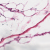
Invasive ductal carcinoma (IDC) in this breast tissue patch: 0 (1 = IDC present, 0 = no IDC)